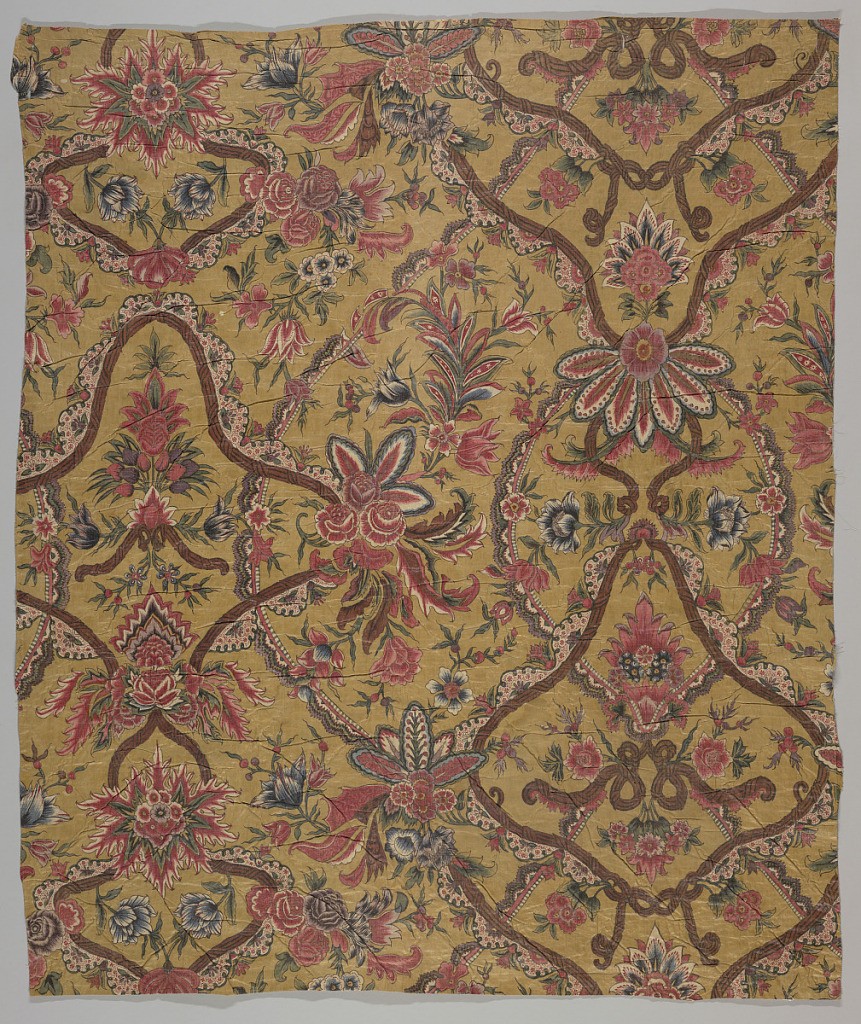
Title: Textile
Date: early 18th century
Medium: cotton Technique: mordant painted, resist painted and dyed (chintz) on plain weave; glazed
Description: Rich and involved design of flowers and cords in reds, blue, purple, black and green on a khaki background.